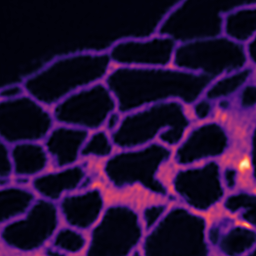
Label: Super-resolution ER image